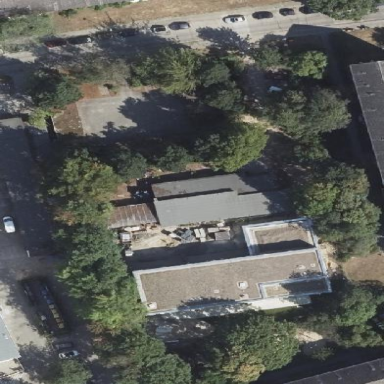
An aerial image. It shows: Kindergarten.